Question: Here is the key code:
'''
public GridBagConstraints setGridBagC(int gx,int gy,double wx,double wy,int gFill,int gAnchor){
GridBagConstraints c = new GridBagConstraints();
c.fill=gFill;
c.anchor=gAnchor;
c.gridx=gx;
c.gridy=gy;
c.weightx=wx;
c.weighty=wy;
return c;
}
'''
---
'''
public int initFrame(Container pane){
setSize(DEFAULT_WIDTH,DEFAULT_HEIGHT);//Set the size of the frame.
setResizable(false);//You're not allowed to resize the frame.
pane.setLayout(new GridBagLayout());
GridBagConstraints c; c=setGridBagC(0,0,0,0,GridBagConstraints.HORIZONTAL,GridBagConstraints.NORTH);
JMenu ArchJ=new JMenu("Console");
JMenu menuTwo=new JMenu("MenuTwo");
JMenu menuThree=new JMenu("MenuThree");
JMenu menuFour=new JMenu("MenuFour");
JMenuBar mbar=new JMenuBar();
mbar.add(ArchJ);
JMenuItem OneItOne=new JMenuItem("1");
OneItOne.setPreferredSize(new Dimension(100,30));
JMenuItem OneItTwo=new JMenuItem("2");
OneItTwo.setSize(100, 30);
ArchJ.add(OneItOne);
ArchJ.addSeparator();
ArchJ.add(OneItTwo);
mbar.add(menuTwo);
mbar.add(menuThree);
mbar.add(menuFour);
pane.add(mbar,c);
JButton bt=new JButton("kd");
c=setGridBagC(0,1,1.0,0,GridBagConstraints.BOTH,GridBagConstraints.NORTH);
pane.add(bt,c);
//pack();//Do not use pack()
return 1;
}
'''
And this is the initiation of 'frame':
'''
RobotCtrlFrame frame=new RobotCtrlFrame();
frame.initFrame(frame.getContentPane());
'''
And here is the result:

I don't intend to use the function 'pack()' here. The space left at the top and buttom confuses me a lot. How can I eliminate these space? Thanks.
Though using 'pack();' can wrap up the space.I'd like to figure out the reason of these left space.
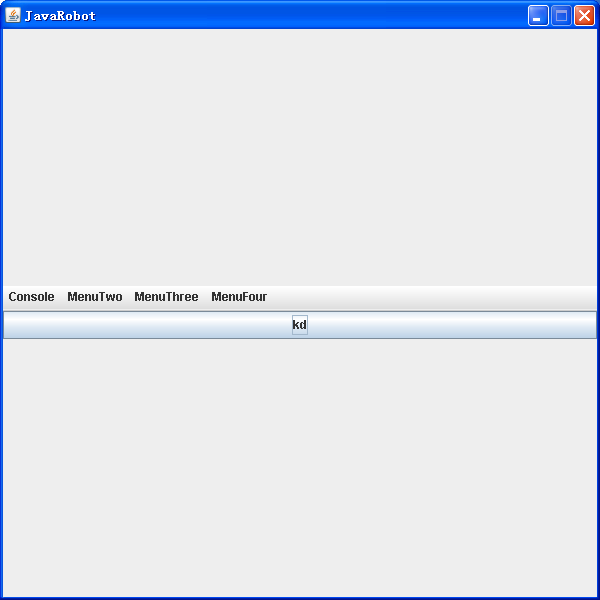
Answer: > Thanks for your code. I just want to try another way to set the
MenuBar by using the Layout
- <URL>